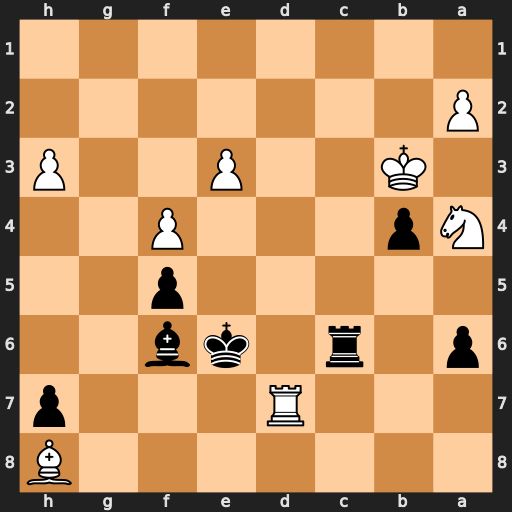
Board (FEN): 7B/3R3p/p1r1kb2/5p2/Np3P2/1K2P2P/P7/8
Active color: b
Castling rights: -
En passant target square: -
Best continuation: Kxd7 Bxf6 Rxf6